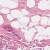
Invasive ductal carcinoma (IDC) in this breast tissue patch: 0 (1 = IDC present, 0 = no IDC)